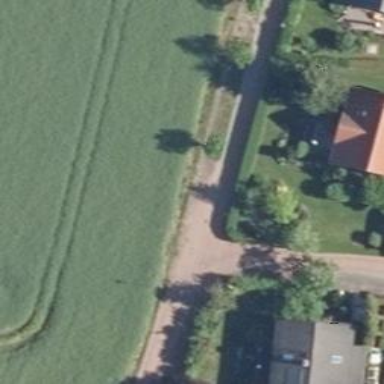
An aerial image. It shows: Smoothly paved residential road.